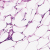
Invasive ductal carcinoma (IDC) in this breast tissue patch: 0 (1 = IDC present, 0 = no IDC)